Chest X-ray:
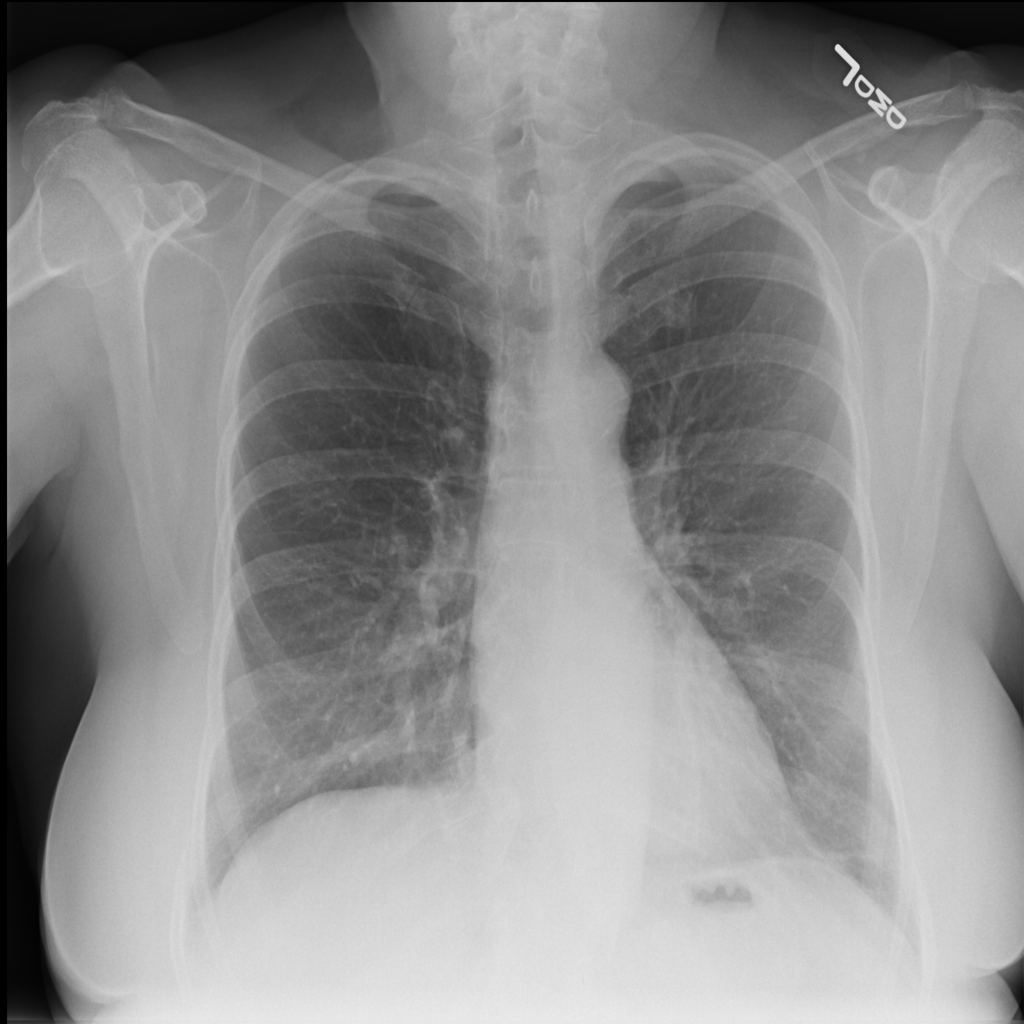
Findings: Atelectasis
No abnormal finding: no